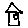
Label: house